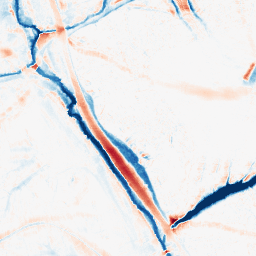
Category: morphological
Decomposition family: morphological_ellipse
Decomposition parameters: operation: average
width: 20
height: 20
Upsampling method: quartic
Upsampling parameters: scale: 2
Upsampling scale: 2